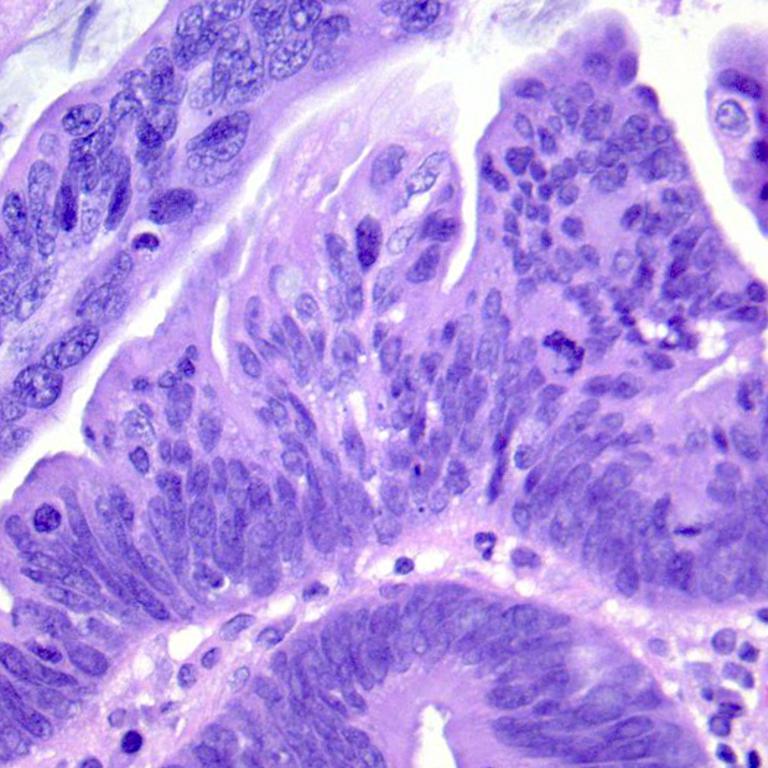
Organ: colon
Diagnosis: adenocarcinomas